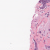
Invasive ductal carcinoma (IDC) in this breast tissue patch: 1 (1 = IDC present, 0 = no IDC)